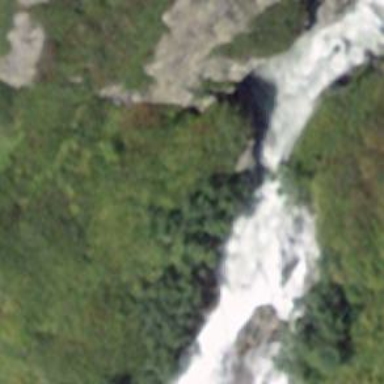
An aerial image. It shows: Beautiful waterfall.